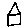
Label: house